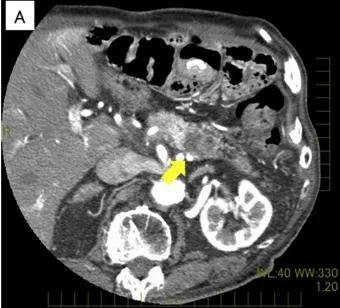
Preoperative computed tomography (CT). (a) Yellow arrow indicates poorly enhanced tumor of the pancreatic body.
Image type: radiology (ct)